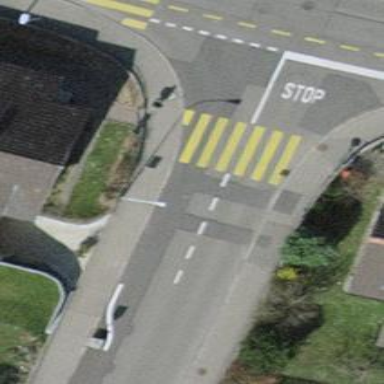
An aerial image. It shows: Uncontrolled zebra crossing.